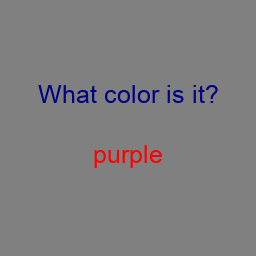
Color: red
Color name shown: purple
Background color: gray
Question text color: navy